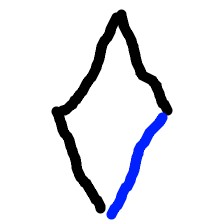
Shape: rhombus